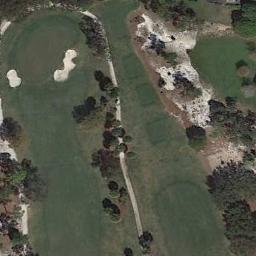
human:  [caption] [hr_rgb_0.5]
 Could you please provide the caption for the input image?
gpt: The golf course has some fairways, Barrier trees and two sandpits and a road goes through the golf course .

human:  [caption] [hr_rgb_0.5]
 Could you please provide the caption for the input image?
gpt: At the intersection of the three paths, There are two bunkers .

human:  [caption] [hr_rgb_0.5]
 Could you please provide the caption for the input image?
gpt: Lots of trees are near the golf course .

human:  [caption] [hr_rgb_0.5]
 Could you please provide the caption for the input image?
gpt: There are a few bunkers and a few paths on the large green lawn on the golf course and many trees .

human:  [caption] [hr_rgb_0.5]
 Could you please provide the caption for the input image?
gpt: There are two bunkers and some trees on the golf course .